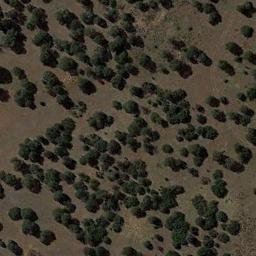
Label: chaparral